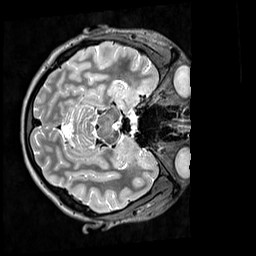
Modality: T2w
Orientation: axial
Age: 24
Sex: female
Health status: healthy
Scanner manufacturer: siemens
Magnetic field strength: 3 T
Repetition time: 3.2 s
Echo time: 0.568 s